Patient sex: M
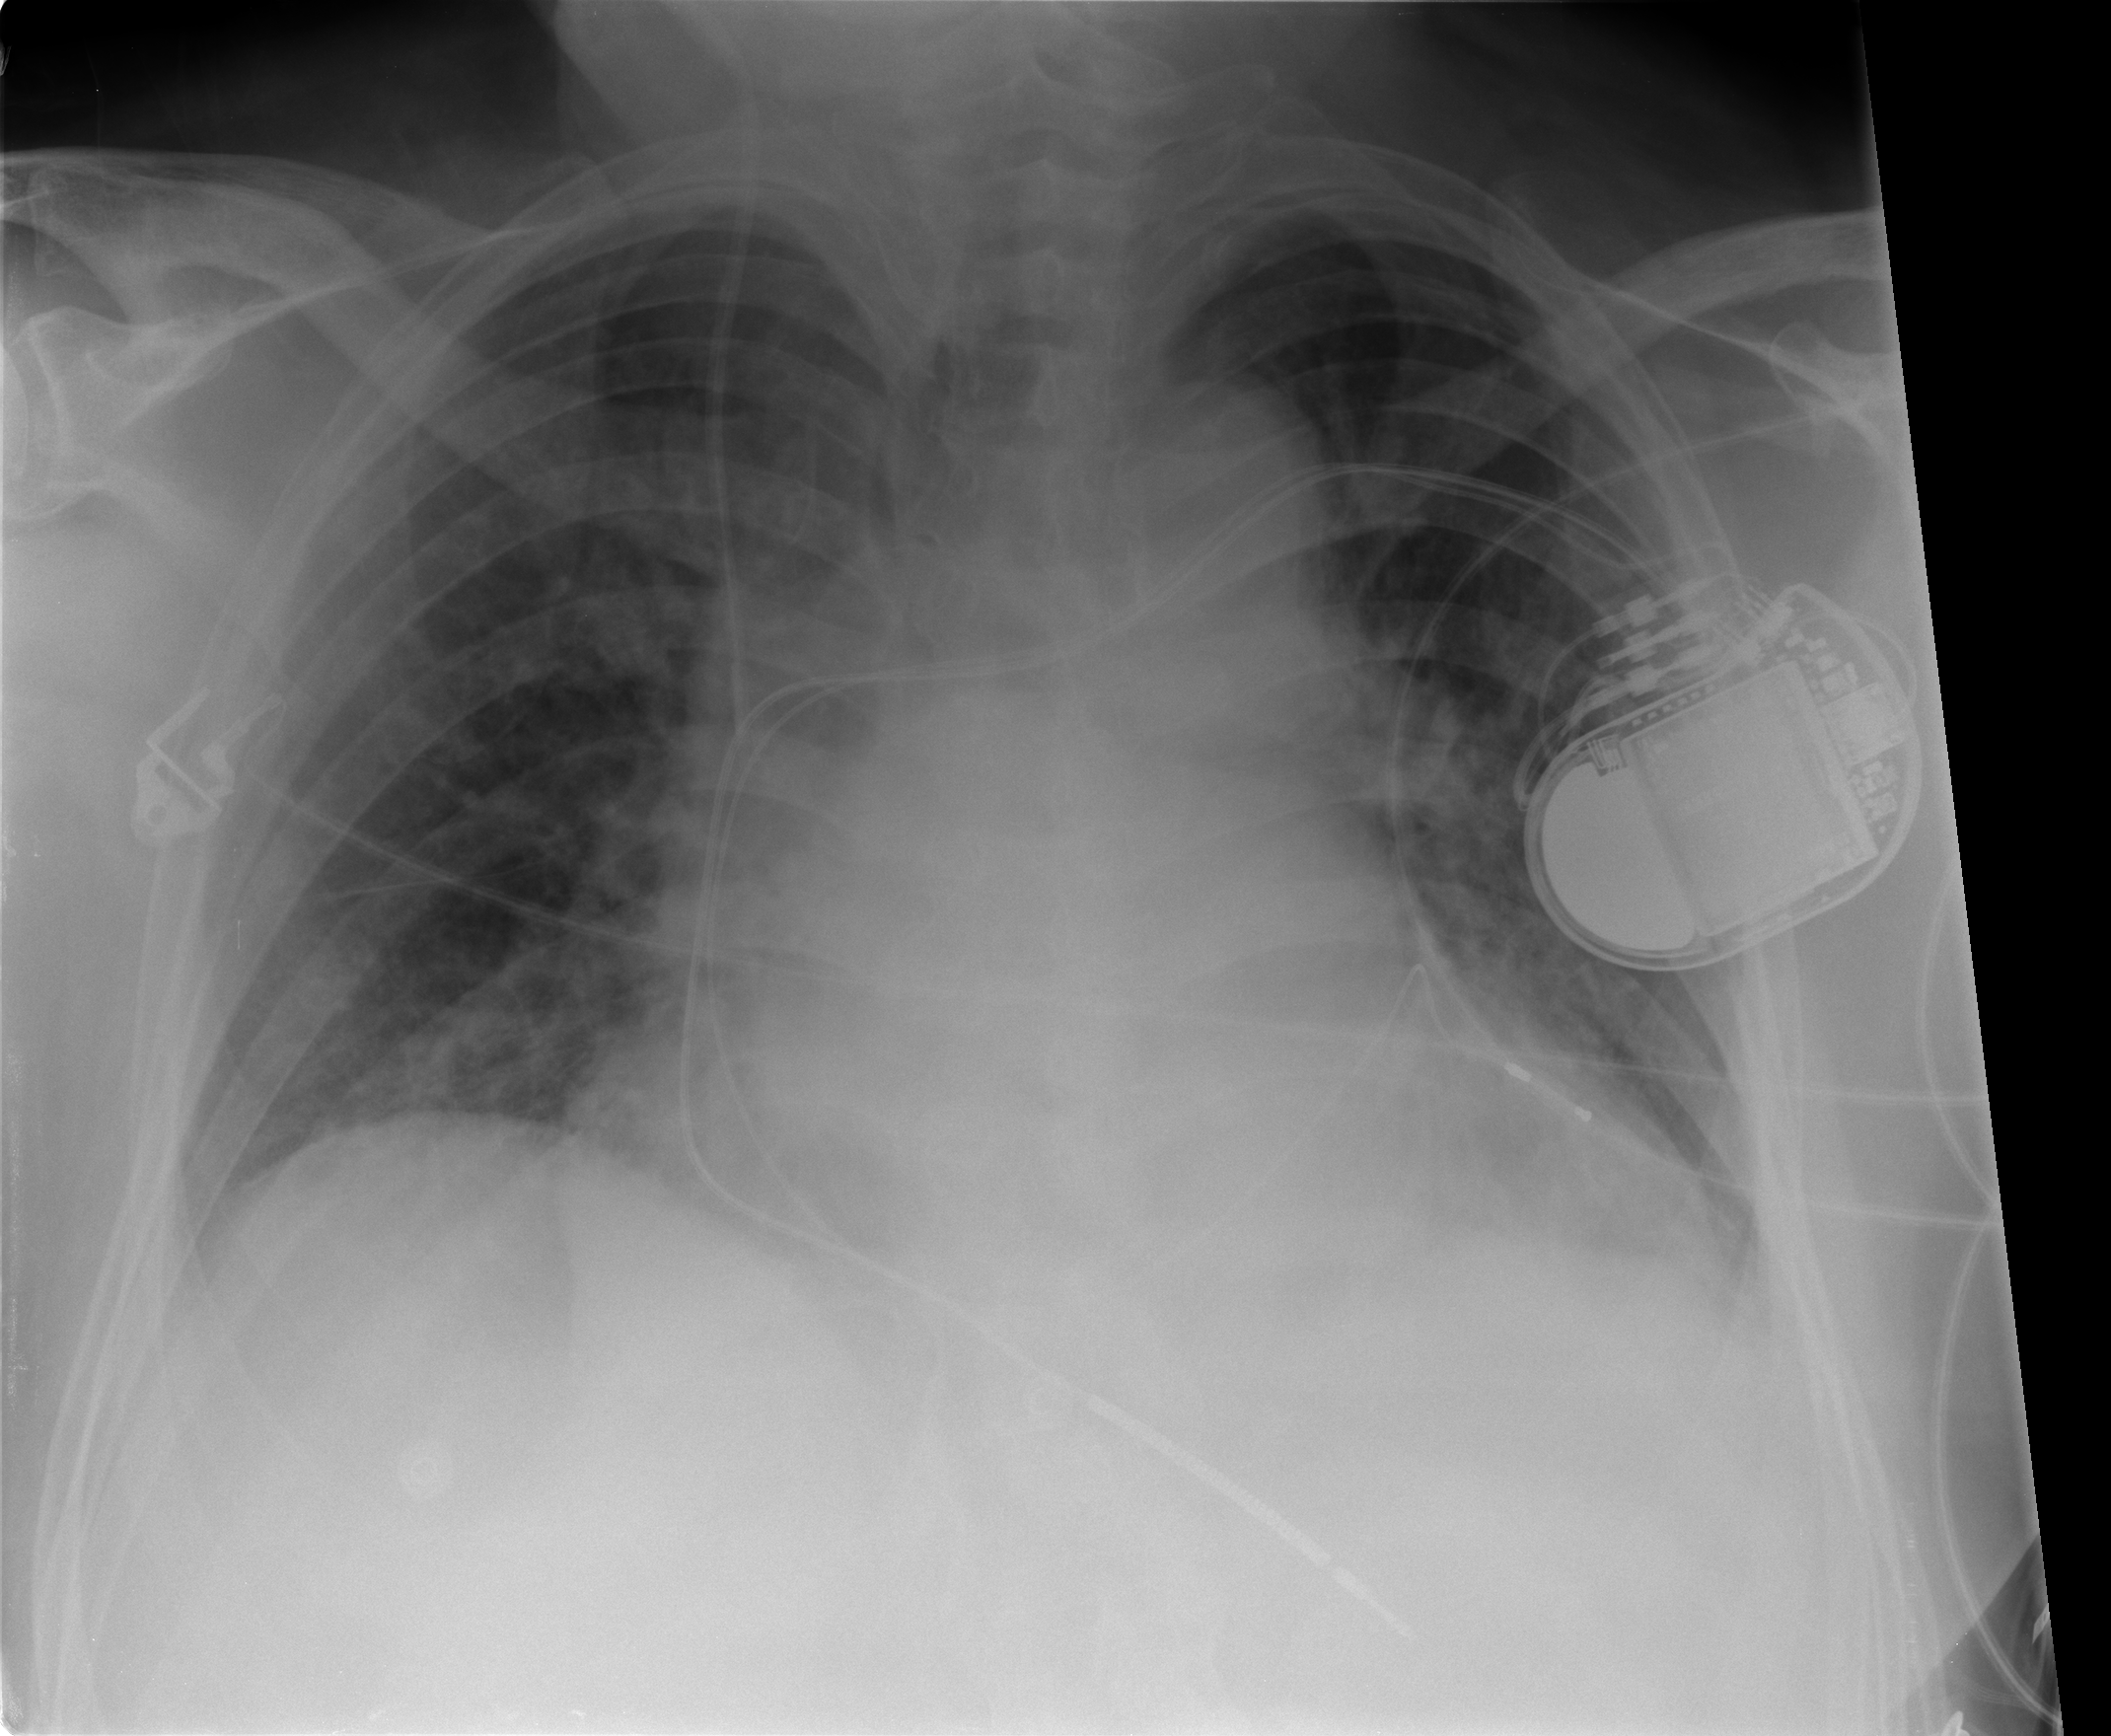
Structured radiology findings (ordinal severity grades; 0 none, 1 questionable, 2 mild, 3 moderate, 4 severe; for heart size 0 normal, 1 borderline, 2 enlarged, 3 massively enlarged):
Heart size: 2
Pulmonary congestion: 1
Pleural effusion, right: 1
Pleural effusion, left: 1
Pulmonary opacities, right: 0
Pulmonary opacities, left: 0
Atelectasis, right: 1
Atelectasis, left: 1